Question: I'm testing the 'DeviceMotion' event on Android and I plot the values on a graph. Since they are values of acceleration (without gravity), if the device is at rest then the values should technically be zeros. However when I plot them out on a graph it doesn't seem to be the case:

<URL>
As you can see, acc is most of the time '-0.7' while the others are near '0'. Also they don't seem to be the correct acceleration values. If you look at the values near 't=0' they are not at '0' while the device isn't actually moving. Why is this happening and how can I "fix" this?
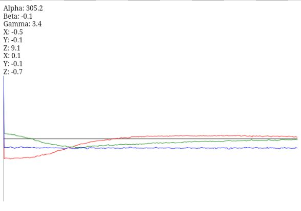
Answer: I assume that Z axis is -0.7 because the software makes the assumption that Earth's gravity is 9.8 (which is true on average at sea level). However the sensor is measuring 9.1 so the difference is 0.7 less (roughly 7% less).
Though it's true that Earth's gravity varies (see: <URL> the maximum variation is around 0.7% comparing the very low gravity on top of mountains against the unusually high gravity at the Arctic Ocean.
From that wikipedia page we find the equation:
'''
gh = g * square(r/(r+h))
/* gh = gravity at h
* h = height
* r = earth's radius
* g = earth's gravity
*/
'''
Rearranging the formula we get:
'''
h = r/sqrt(gh/g) - r
'''
Calculating for your measured gravity (after fiddling with braces) I plugged this in to google:
'''
(radius of earth / sqrt((9.1m/(s^2))/earth gravity)) - radius of earth
'''
And google returns the result:
For comparison, LEO satellite orbit starts at 160km. So you're either in space or your Android device is not calibrated. I'm guessing the second because if you are in space you'd be in free fall and your device should read close to zero gravity instead of 9.1.
As for the small movements. Well, unless you've isolated your device completely from the ground most modern MEMS accelerometers are sensitive enough to pick up the traffic of cars outside or people walking in the room. Then again if your Z axis is not calibrated I wouldn't be surprised if your other axis are reporting errors as well.